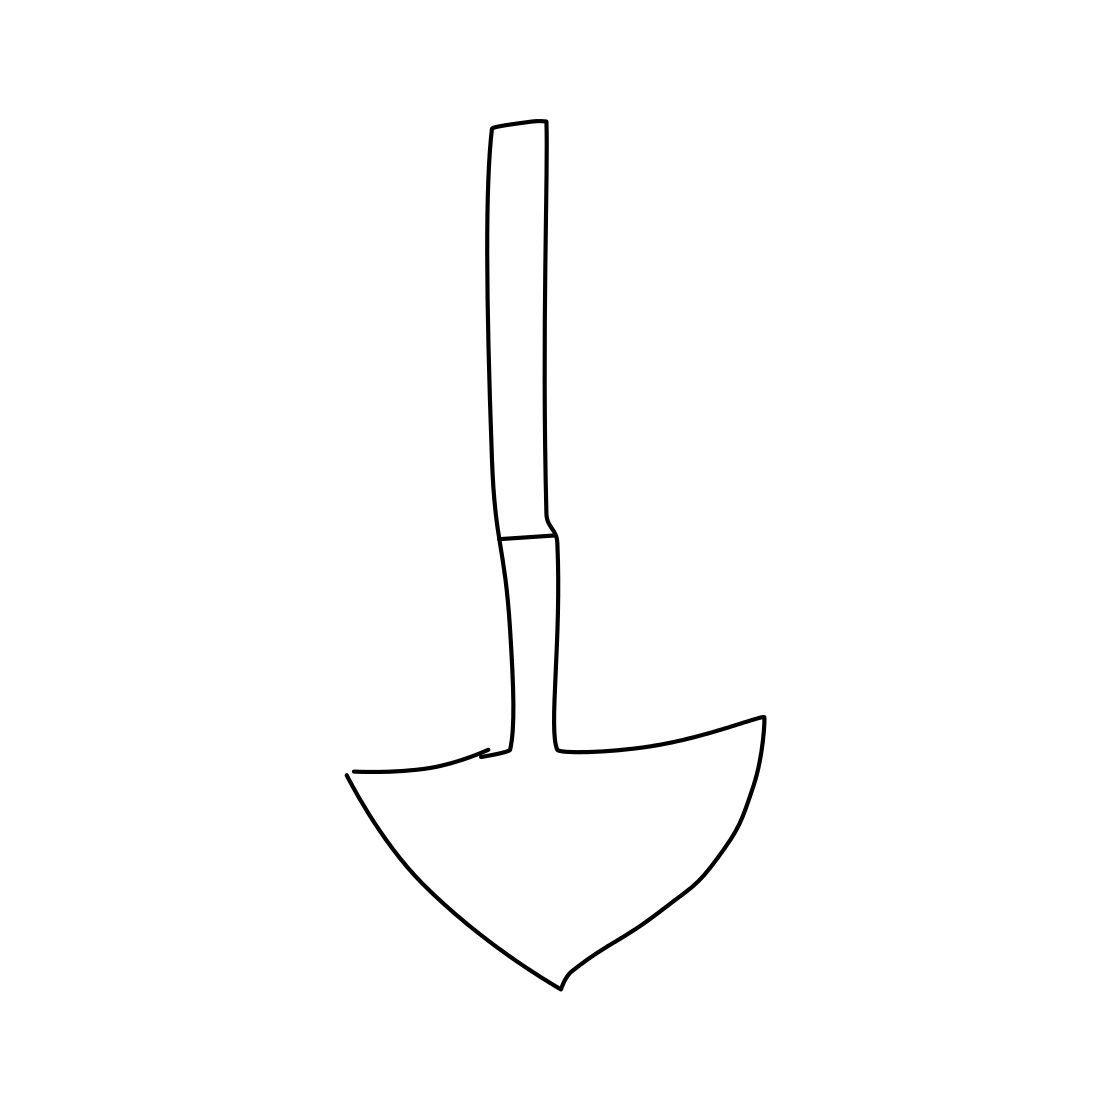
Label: shovel